Как показано на рисунке, твёрдый и тонкий стержень пренебрежимо малой массы может свободно вращаться в вертикальной плоскости вокруг гладкой горизонтальной оси проходящей через находящуюся на стержне точку $O$. Две маленьких бусинки 1 и 2, которые можно считать точечными массами, надеты на стержень, и коэффициент трения между ними и стержнем равен $\mu=\frac{5\sqrt3}{6}$. Массы бусинок равны $2m$ и $m$ соответственно. В начальный момент времени стержень закреплён в горизонтальном положении, а бусинки находятся близко к его концам (соответственно $A$ и $B$). Стержень отпускают.
Найдите, при каком угле $\theta_1$ между стержнем горизонталью бусинка 1 сорвётся со стержня.
Найдите, при каком угле $\theta_2$ между стержнем горизонталью бусинка 2 сорвётся со стержня.
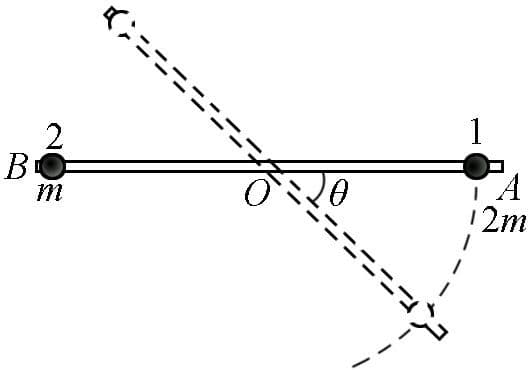
Найдите, при каком угле $\theta_1$ между стержнем горизонталью бусинка 1 сорвётся со стержня.
Ответ: \[\theta_1=\frac{\pi}{6}.\]

Найдите, при каком угле $\theta_2$ между стержнем горизонталью бусинка 2 сорвётся со стержня.
Ответ: \[\theta_1=\arccos{\left(\frac{2\sqrt3-\sqrt5}{6}\right)}=78.2^{\circ}.\]
Темы:
T, Механика, Динамика, Вращательное движение, Китайские